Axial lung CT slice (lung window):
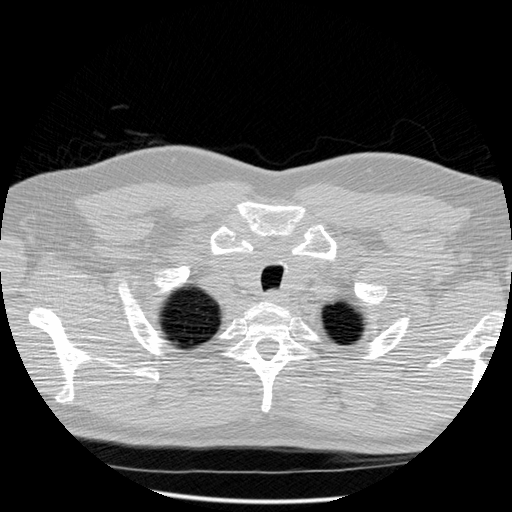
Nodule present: no